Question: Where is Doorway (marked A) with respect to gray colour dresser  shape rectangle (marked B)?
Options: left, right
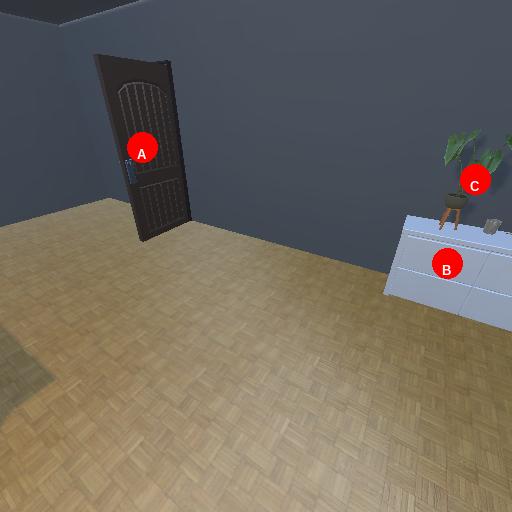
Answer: left